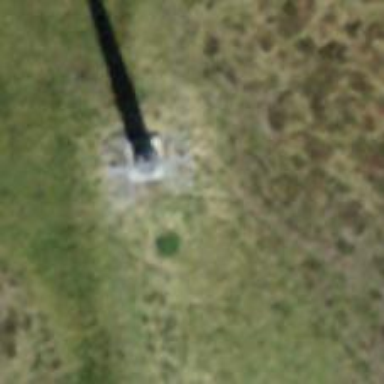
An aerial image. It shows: Pylon used for aerialway.